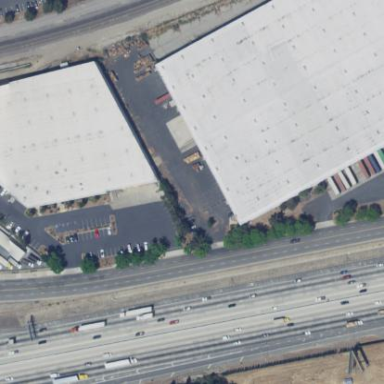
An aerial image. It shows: Warehouse building.